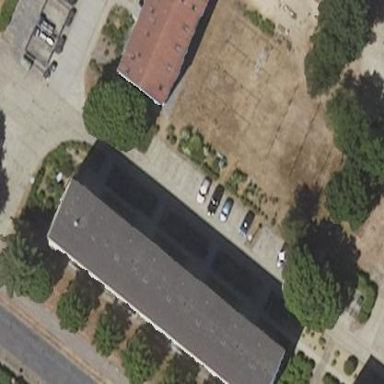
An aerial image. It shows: Parking area surfaced with paving stones.